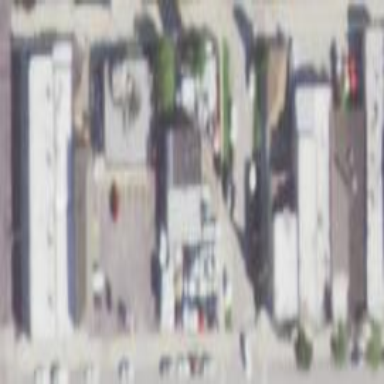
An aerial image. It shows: Retail area.